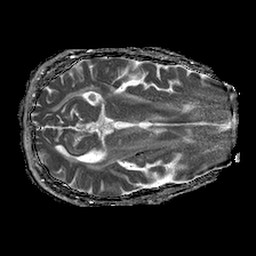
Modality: ADC
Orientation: axial
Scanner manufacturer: philips
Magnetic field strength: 1.5 T
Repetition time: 4.6 s
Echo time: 0.08517 s